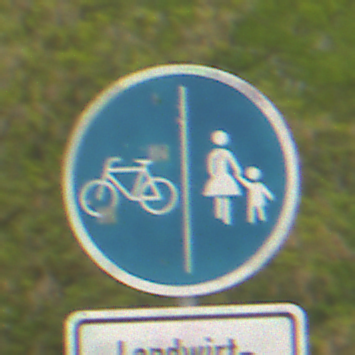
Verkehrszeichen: GetrennterRadUndGehwegRadwegLinks
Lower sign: BesondereFahrzeugeUndTransportgueter6
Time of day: MorningAfternoon
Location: Outdoor (Nature)
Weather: Overcast
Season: NotSpecified
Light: Natural